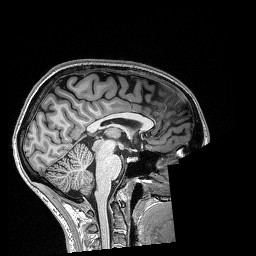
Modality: T1w
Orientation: sagittal